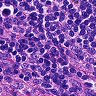
Metastatic tissue present: no